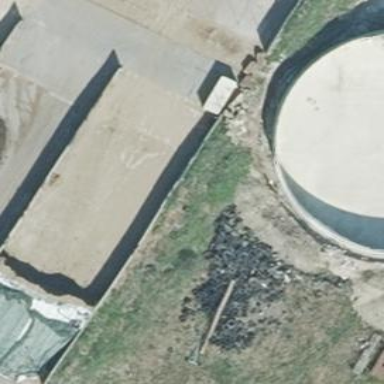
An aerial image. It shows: Bunker silo.